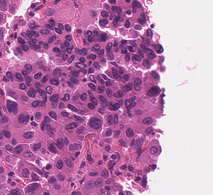
Tumor epithelial tissue: yes
Tumor-associated stroma tissue: no
Normal tissue: no